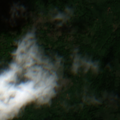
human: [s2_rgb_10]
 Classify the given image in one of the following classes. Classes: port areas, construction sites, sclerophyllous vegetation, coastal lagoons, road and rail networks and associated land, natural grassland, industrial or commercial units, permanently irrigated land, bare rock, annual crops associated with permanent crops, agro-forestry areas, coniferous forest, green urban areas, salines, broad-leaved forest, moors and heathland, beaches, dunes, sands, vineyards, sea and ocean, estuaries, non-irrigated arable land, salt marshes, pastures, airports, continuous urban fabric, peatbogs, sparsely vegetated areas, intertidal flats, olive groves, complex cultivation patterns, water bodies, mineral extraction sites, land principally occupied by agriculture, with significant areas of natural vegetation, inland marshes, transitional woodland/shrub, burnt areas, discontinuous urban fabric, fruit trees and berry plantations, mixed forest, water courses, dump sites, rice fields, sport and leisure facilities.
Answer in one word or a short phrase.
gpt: broad-leaved forest, natural grassland, transitional woodland/shrub